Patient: sex F, age 65
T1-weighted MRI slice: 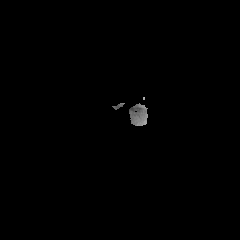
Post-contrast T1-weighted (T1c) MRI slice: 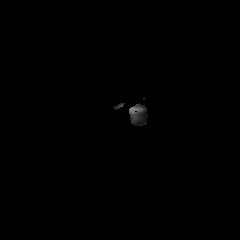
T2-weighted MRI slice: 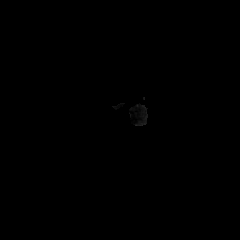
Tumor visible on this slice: no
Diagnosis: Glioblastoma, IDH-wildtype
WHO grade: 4